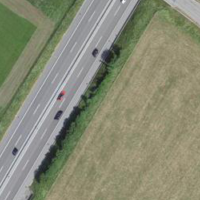
EUNIS habitat code: 57
Species observed at this site:
Milvus milvus